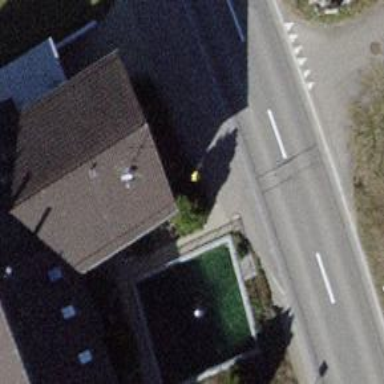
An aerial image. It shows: Post box is visible.